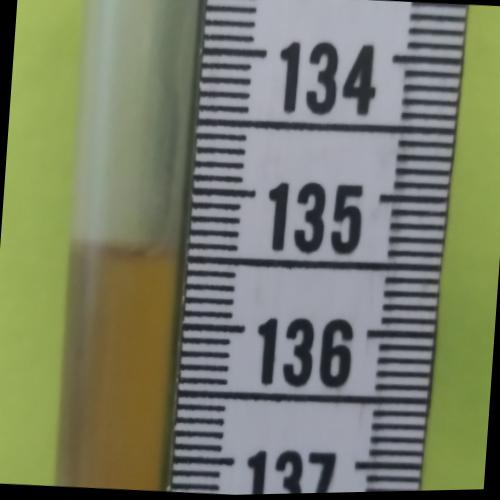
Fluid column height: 135.5 cm